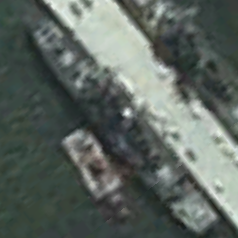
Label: cruiser